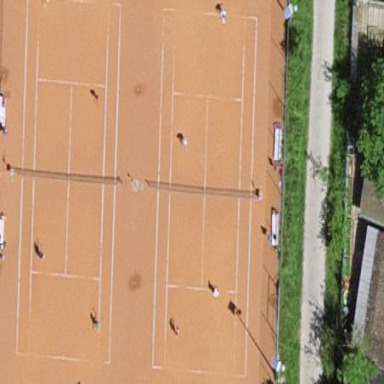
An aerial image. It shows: Tennis court on the leisure land pitch.